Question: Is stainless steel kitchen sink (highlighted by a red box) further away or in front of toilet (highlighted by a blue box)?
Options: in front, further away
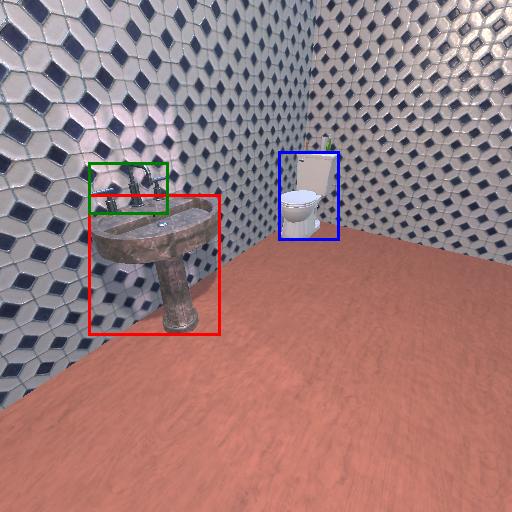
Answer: in front